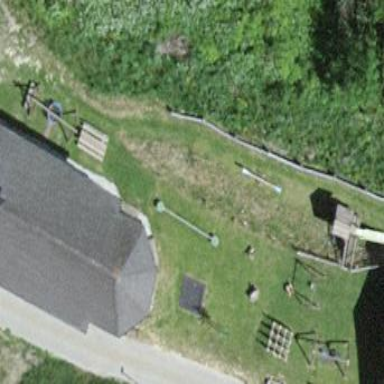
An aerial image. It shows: Playground area for leisure activities on the land.